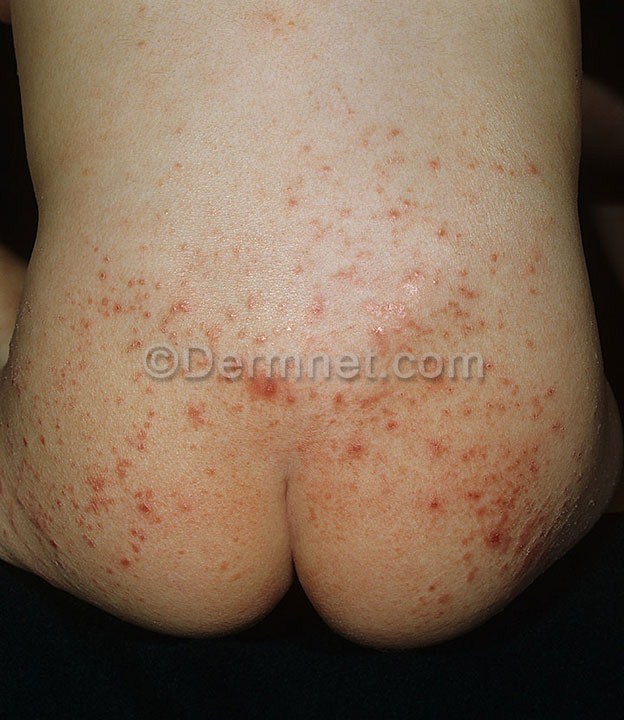
Disease: Scabies Lyme Disease and other Infestations and Bites